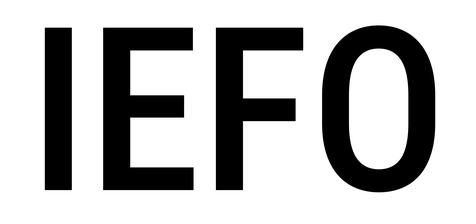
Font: Roboto_Condensed_Medium